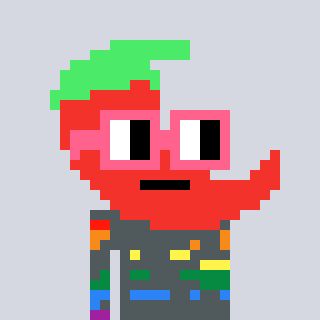
a pixel art character with square pink glasses, a chilli-shaped head and a orange-colored body on a cool background